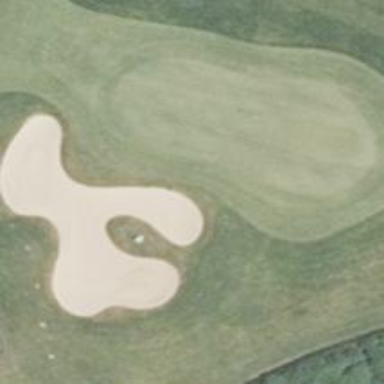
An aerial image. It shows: Golf green.